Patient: sex M, age 76
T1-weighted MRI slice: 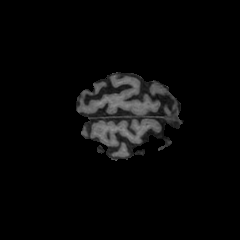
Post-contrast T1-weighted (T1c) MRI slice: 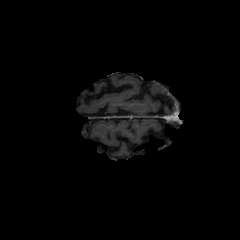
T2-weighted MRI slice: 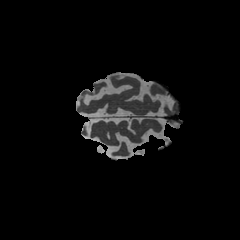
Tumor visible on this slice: no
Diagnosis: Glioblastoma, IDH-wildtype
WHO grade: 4